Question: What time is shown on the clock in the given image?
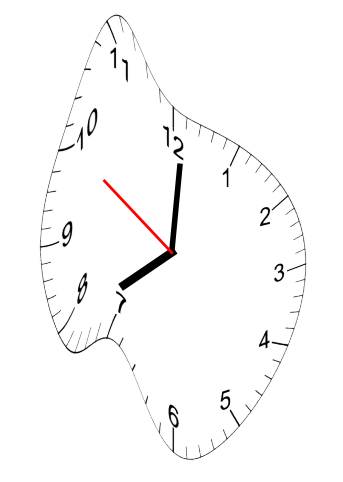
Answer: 08:00:50